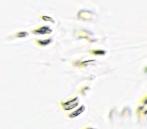
Label: Phaeocystis